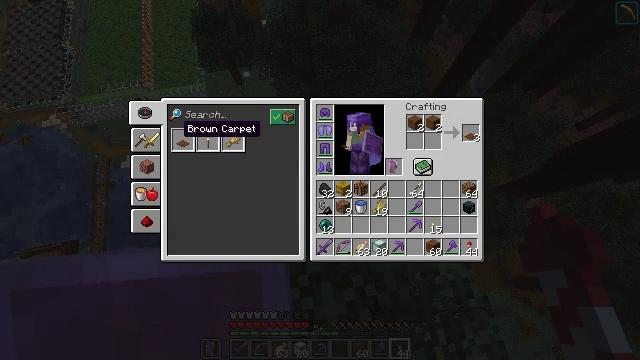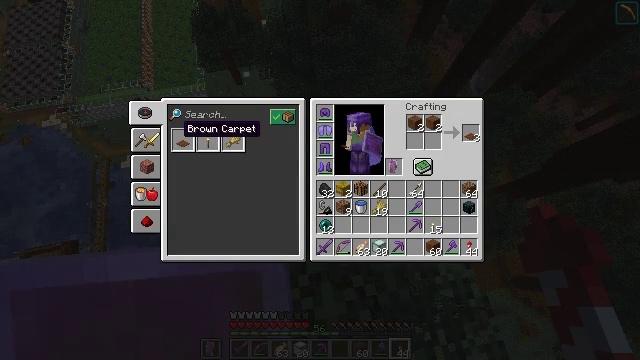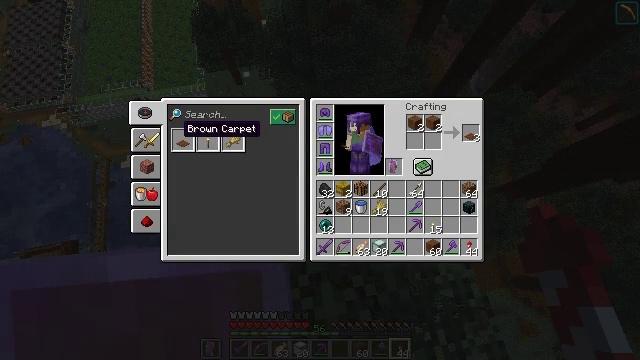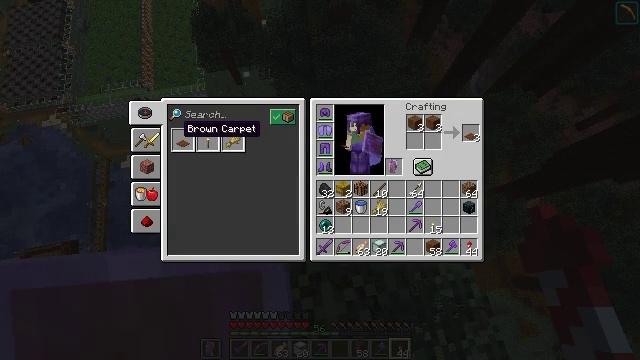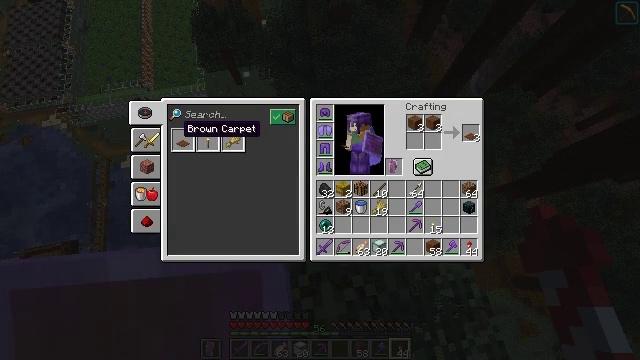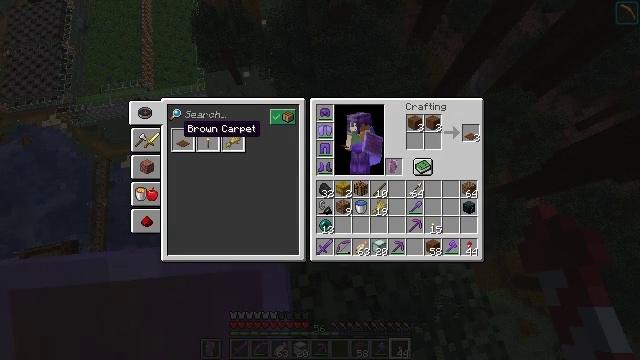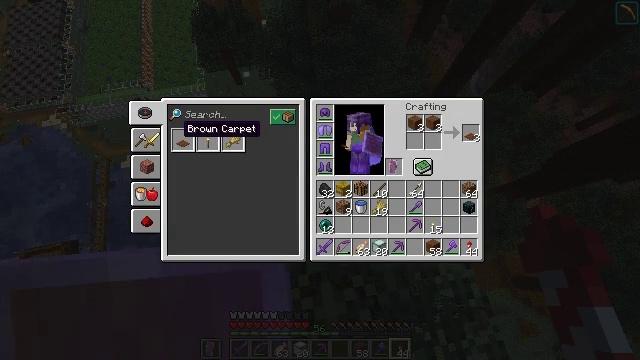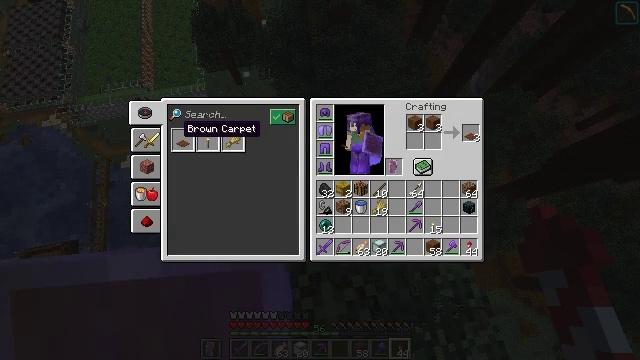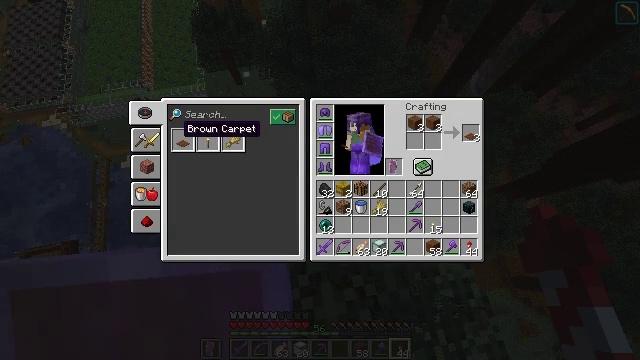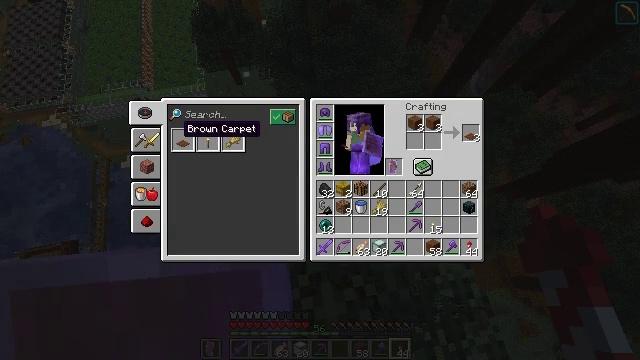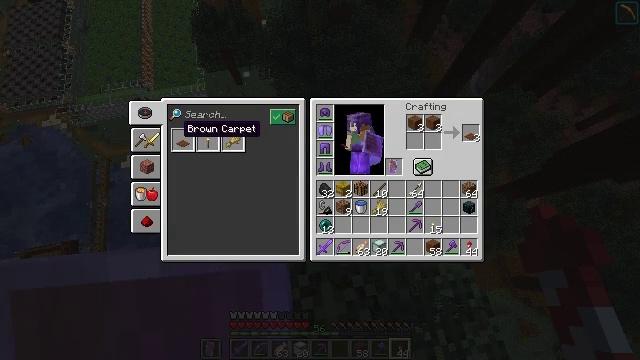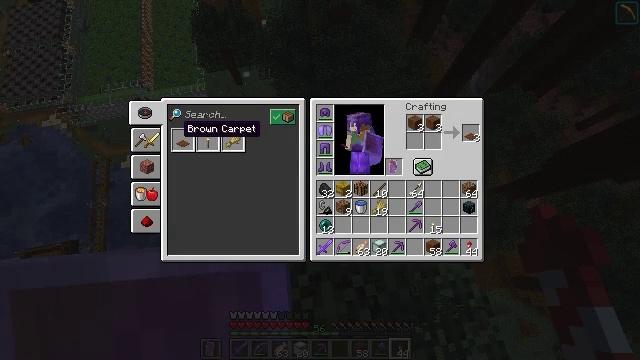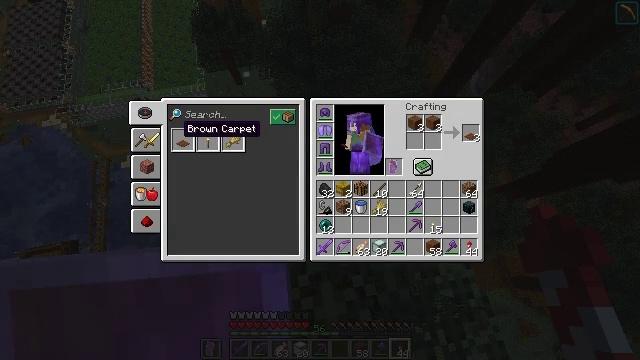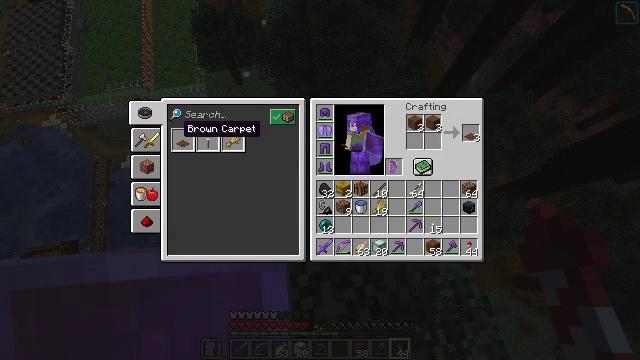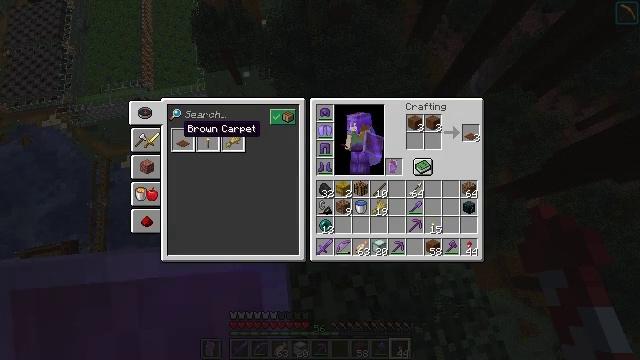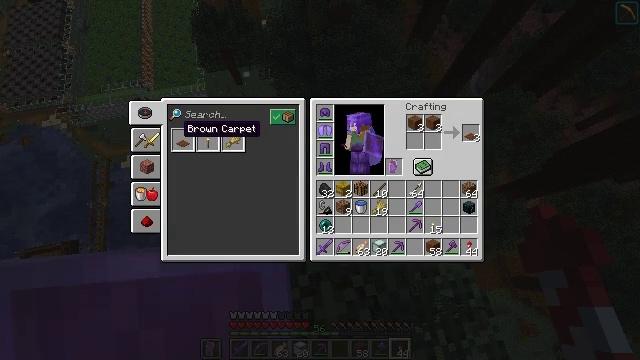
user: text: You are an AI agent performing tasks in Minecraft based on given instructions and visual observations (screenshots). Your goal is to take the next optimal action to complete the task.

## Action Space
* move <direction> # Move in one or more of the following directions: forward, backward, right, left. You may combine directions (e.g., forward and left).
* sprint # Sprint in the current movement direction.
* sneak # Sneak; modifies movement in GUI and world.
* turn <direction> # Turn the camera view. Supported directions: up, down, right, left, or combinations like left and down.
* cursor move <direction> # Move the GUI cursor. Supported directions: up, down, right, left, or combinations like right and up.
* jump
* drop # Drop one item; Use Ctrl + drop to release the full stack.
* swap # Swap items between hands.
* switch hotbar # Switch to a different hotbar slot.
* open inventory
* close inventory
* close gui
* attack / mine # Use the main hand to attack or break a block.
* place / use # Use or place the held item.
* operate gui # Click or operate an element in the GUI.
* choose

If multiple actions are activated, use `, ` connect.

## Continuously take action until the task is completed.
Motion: motion action
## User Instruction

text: Set up the crafting table for crafting a brown carpet.
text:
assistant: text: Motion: no_op
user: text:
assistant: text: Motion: no_op
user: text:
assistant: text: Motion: no_op
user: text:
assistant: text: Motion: no_op
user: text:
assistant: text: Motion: no_op
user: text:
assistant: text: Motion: no_op
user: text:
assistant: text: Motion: no_op
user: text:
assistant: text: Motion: no_op
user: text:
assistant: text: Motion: no_op
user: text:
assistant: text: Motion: no_op
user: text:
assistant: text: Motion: no_op
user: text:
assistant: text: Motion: no_op
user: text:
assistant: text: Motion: no_op
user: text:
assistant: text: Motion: no_op
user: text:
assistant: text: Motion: no_op
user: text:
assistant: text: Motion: no_op
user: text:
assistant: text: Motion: no_op
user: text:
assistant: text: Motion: no_op
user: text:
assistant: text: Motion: no_op
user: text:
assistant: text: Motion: no_op
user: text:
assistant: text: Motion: no_op
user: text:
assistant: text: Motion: no_op
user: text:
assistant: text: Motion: no_op
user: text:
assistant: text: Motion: no_op
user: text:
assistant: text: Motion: no_op
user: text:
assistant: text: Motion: no_op
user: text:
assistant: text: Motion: no_op
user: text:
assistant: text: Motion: no_op
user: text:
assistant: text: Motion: no_op
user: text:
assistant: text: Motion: no_op